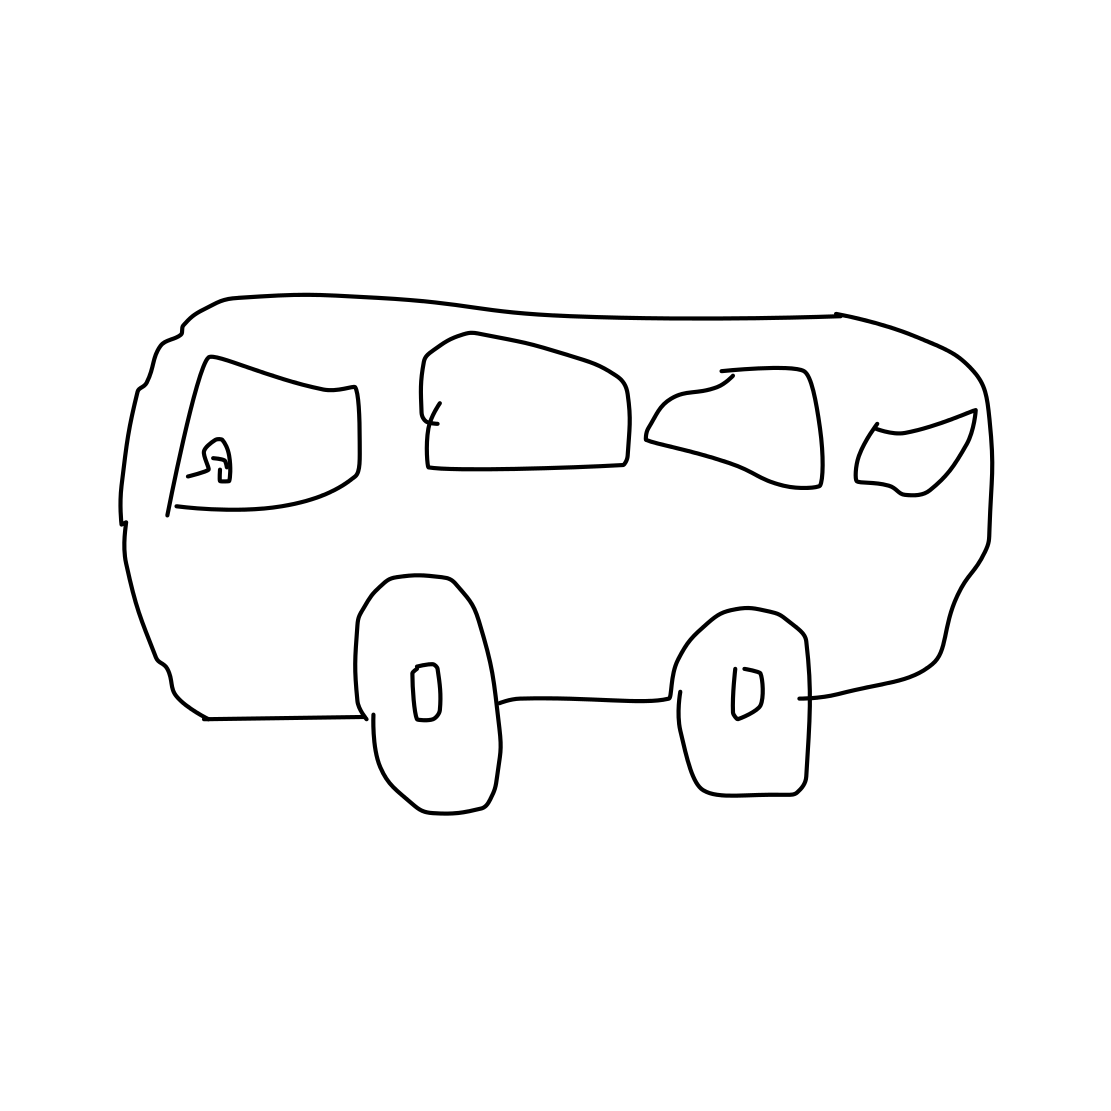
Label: bus